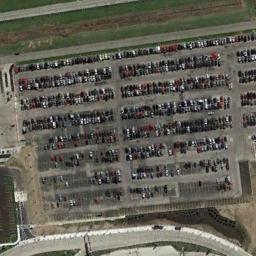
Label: parking_lot